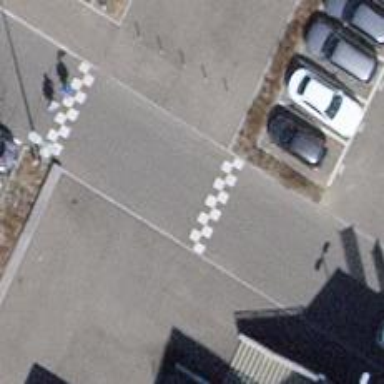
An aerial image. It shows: Table-style traffic calming feature.